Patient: sex M, age 60
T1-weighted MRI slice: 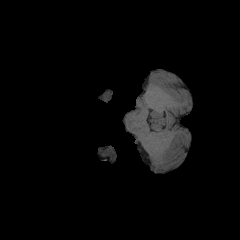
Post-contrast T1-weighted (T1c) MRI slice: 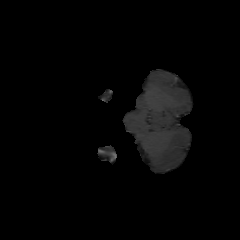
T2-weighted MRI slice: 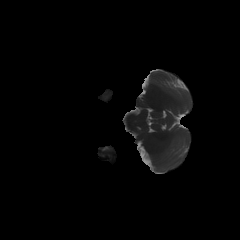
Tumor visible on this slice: no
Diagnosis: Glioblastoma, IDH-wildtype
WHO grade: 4